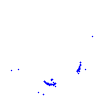
Particle: proton